Question: Is there a way to hide/toggle the view bar (different than sidebar, shown below) in VS Code? Or at least, is there a plan to add a hide feature to this panel?

I could not find an option for this anywhere.
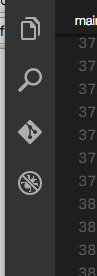
Answer: '''
View -> Hide Activity Bar
'''
Menu entry was changed at some point
'''
View -> Appearance -> Hide Activity Bar
'''
---
It's also possible to hide it from the context menu.
Command: 'workbench.action.toggleActivityBarVisibility'
From Command Palette: 'Toggle Activity Bar Visibility'